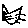
Label: cat